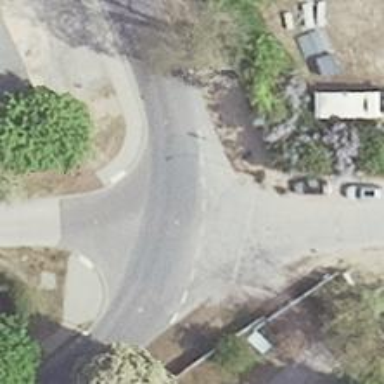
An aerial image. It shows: Tertiary road with asphalt surface.